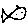
Label: fish